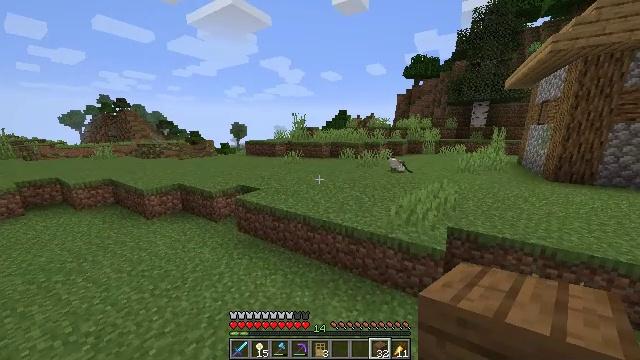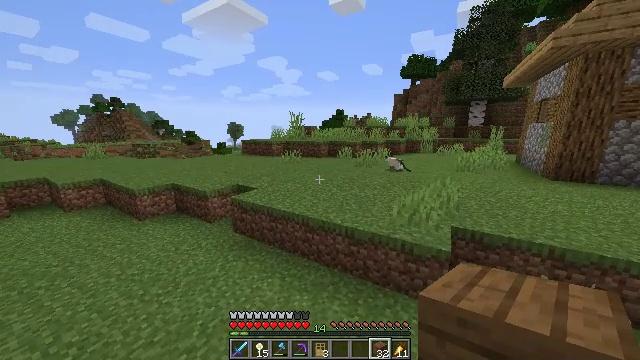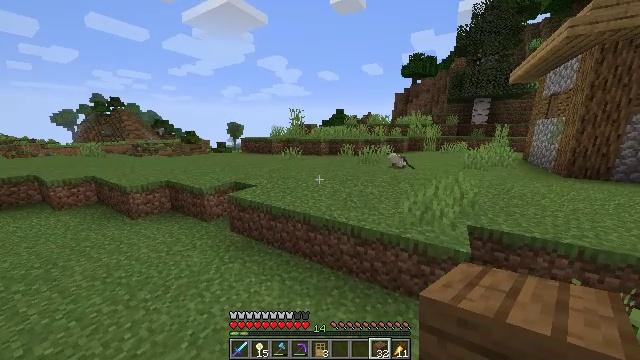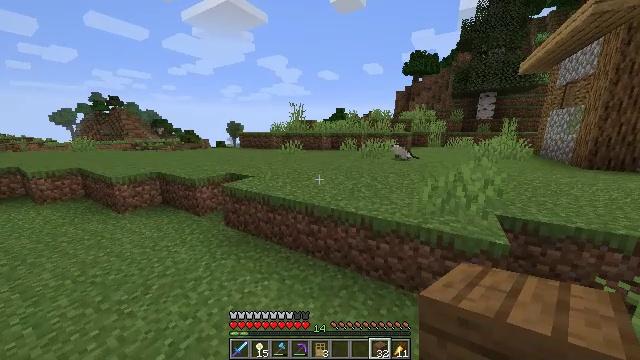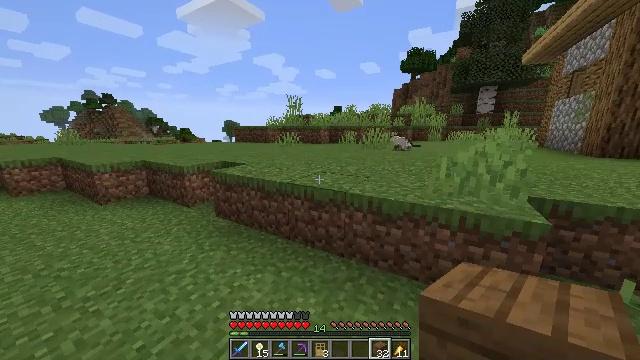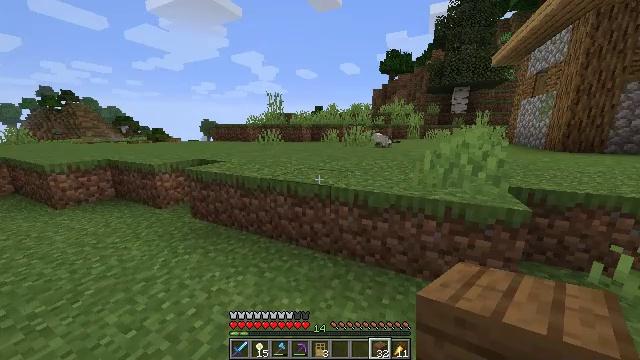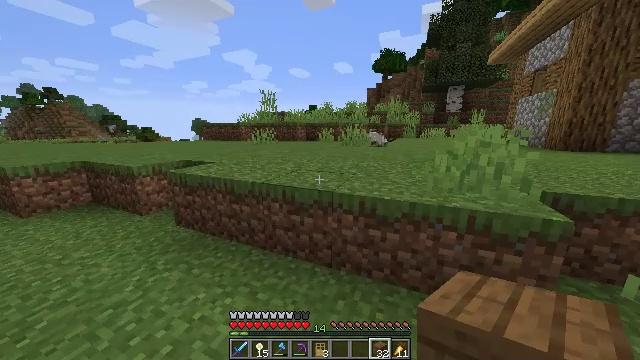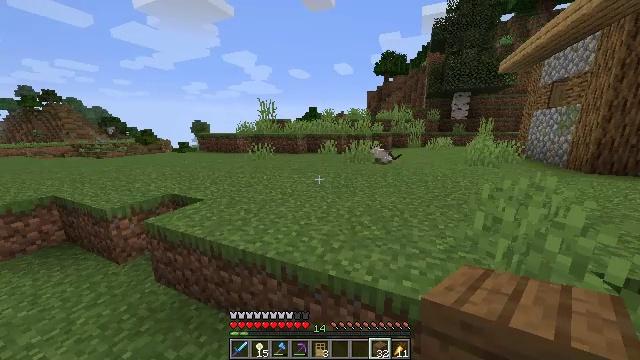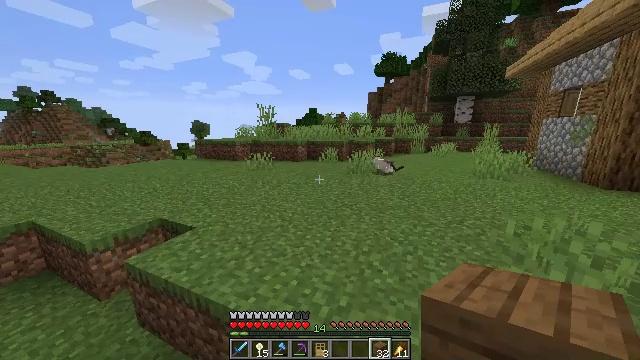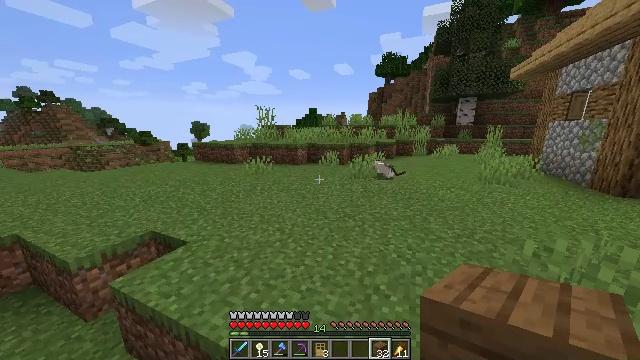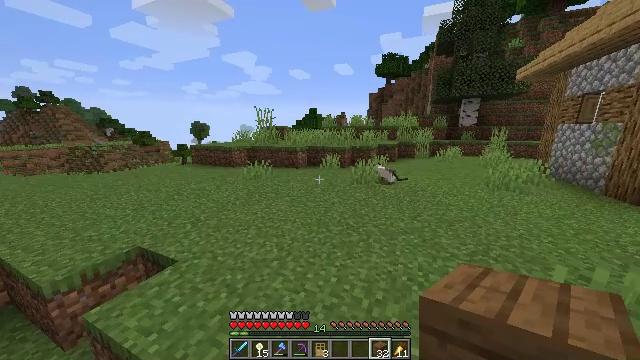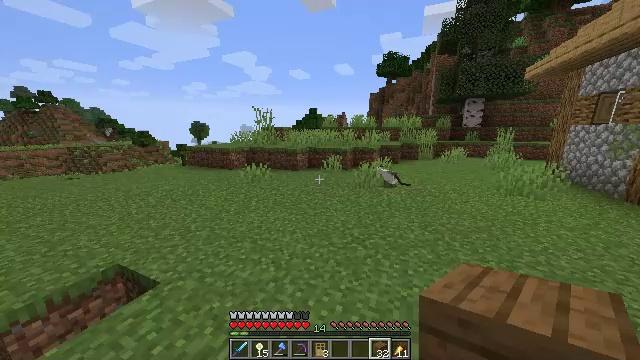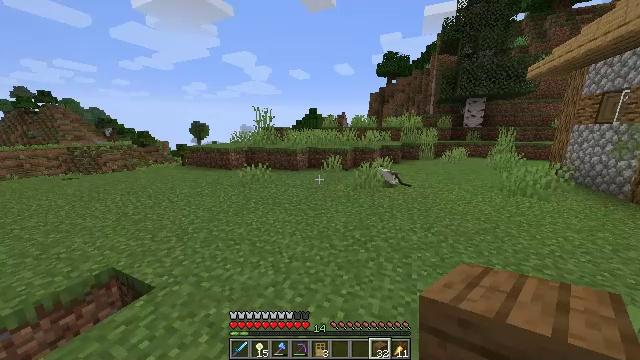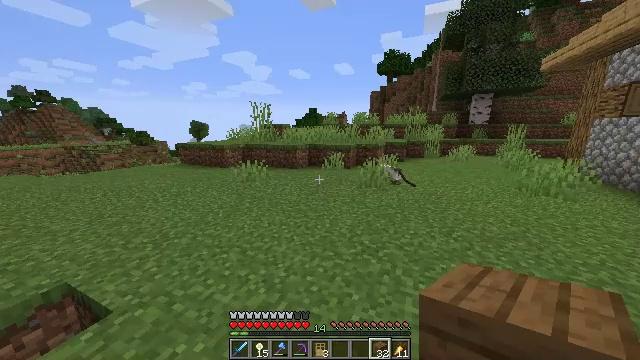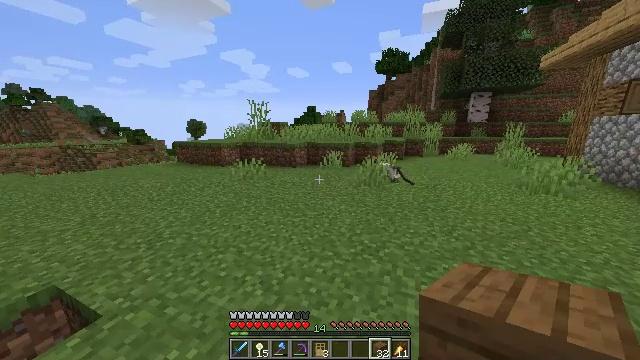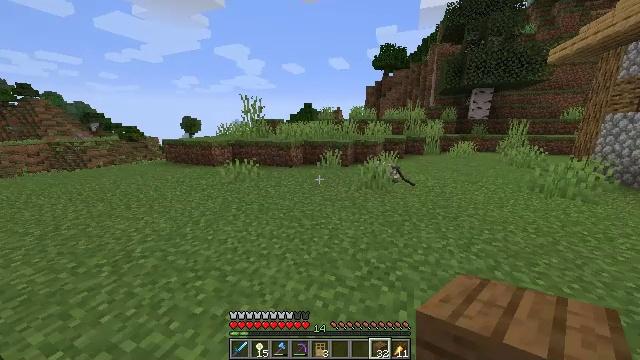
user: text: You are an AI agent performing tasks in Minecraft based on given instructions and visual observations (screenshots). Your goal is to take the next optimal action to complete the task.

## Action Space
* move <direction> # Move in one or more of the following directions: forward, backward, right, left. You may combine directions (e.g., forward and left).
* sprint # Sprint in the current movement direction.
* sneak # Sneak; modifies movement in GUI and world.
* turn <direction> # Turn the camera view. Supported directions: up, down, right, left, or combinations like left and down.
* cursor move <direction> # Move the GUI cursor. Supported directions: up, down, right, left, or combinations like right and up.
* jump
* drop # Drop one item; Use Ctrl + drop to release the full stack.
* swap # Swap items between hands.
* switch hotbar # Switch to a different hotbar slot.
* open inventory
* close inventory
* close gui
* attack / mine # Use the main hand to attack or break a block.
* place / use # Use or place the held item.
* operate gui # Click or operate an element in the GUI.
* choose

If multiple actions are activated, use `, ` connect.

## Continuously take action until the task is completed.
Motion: motion action
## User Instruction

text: Collect tall grass by breaking it.
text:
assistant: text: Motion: move forward, jump
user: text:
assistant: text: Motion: move forward, jump
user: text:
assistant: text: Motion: move forward, jump
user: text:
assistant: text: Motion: move forward, jump
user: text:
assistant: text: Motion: move forward, turn right, jump
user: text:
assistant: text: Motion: move forward, sprint, turn right, jump
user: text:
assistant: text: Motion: move forward, sprint, jump
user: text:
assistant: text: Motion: move forward, sprint, jump
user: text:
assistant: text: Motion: move forward, sprint, jump
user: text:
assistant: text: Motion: move forward, sprint, jump
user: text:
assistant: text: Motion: move forward, jump
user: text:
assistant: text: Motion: move forward, jump
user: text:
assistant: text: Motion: move forward, jump
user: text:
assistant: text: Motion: move forward, jump
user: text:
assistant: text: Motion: move forward, jump
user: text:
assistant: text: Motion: move forward, turn right, jump
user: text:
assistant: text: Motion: move forward, turn right, jump
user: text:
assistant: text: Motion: move forward, jump
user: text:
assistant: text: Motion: move forward, jump
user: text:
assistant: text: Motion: move forward, sprint, jump
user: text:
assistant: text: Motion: move forward, sprint, jump
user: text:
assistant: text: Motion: move forward, sprint, turn left and down, jump
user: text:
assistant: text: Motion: move forward, sprint, turn left, jump
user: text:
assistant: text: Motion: move forward, turn left, jump
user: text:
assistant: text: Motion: move forward, turn left, jump
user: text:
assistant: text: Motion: move forward, turn left
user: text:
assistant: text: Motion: move forward
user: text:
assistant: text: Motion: move forward
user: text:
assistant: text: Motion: move forward, sprint
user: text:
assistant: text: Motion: move forward, sprint